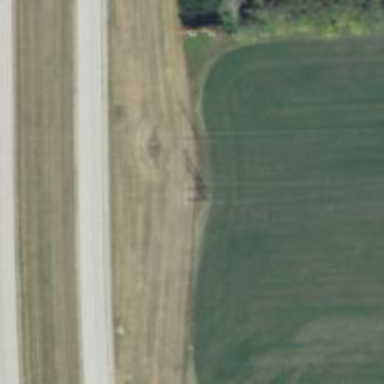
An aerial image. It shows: H-frame designed tower for power lines.